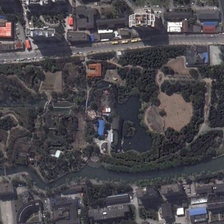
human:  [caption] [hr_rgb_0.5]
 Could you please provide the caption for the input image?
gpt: many green trees are around a pond in a park .

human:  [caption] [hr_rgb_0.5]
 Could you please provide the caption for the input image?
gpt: many green trees are around a pond in a park .

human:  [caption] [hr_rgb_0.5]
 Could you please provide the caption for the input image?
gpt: many green trees are around a pond in a park .

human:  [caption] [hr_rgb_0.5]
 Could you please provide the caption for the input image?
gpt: many green trees are around a pond in a park .

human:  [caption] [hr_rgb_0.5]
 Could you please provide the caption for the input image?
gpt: many green trees are around a pond in a park .